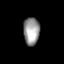
Tissue: prostate
Cell type: T cells
Senescence score: 0.3234
Nuclear area (px): 438
Mean DAPI intensity: 152.306